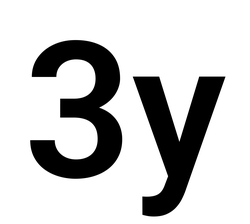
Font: Roboto_SemiBold